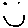
Label: smiley face